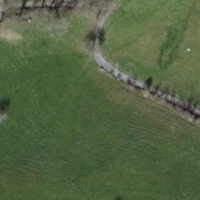
EUNIS habitat code: 25
Species observed at this site:
Cardamine pratensis